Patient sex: F
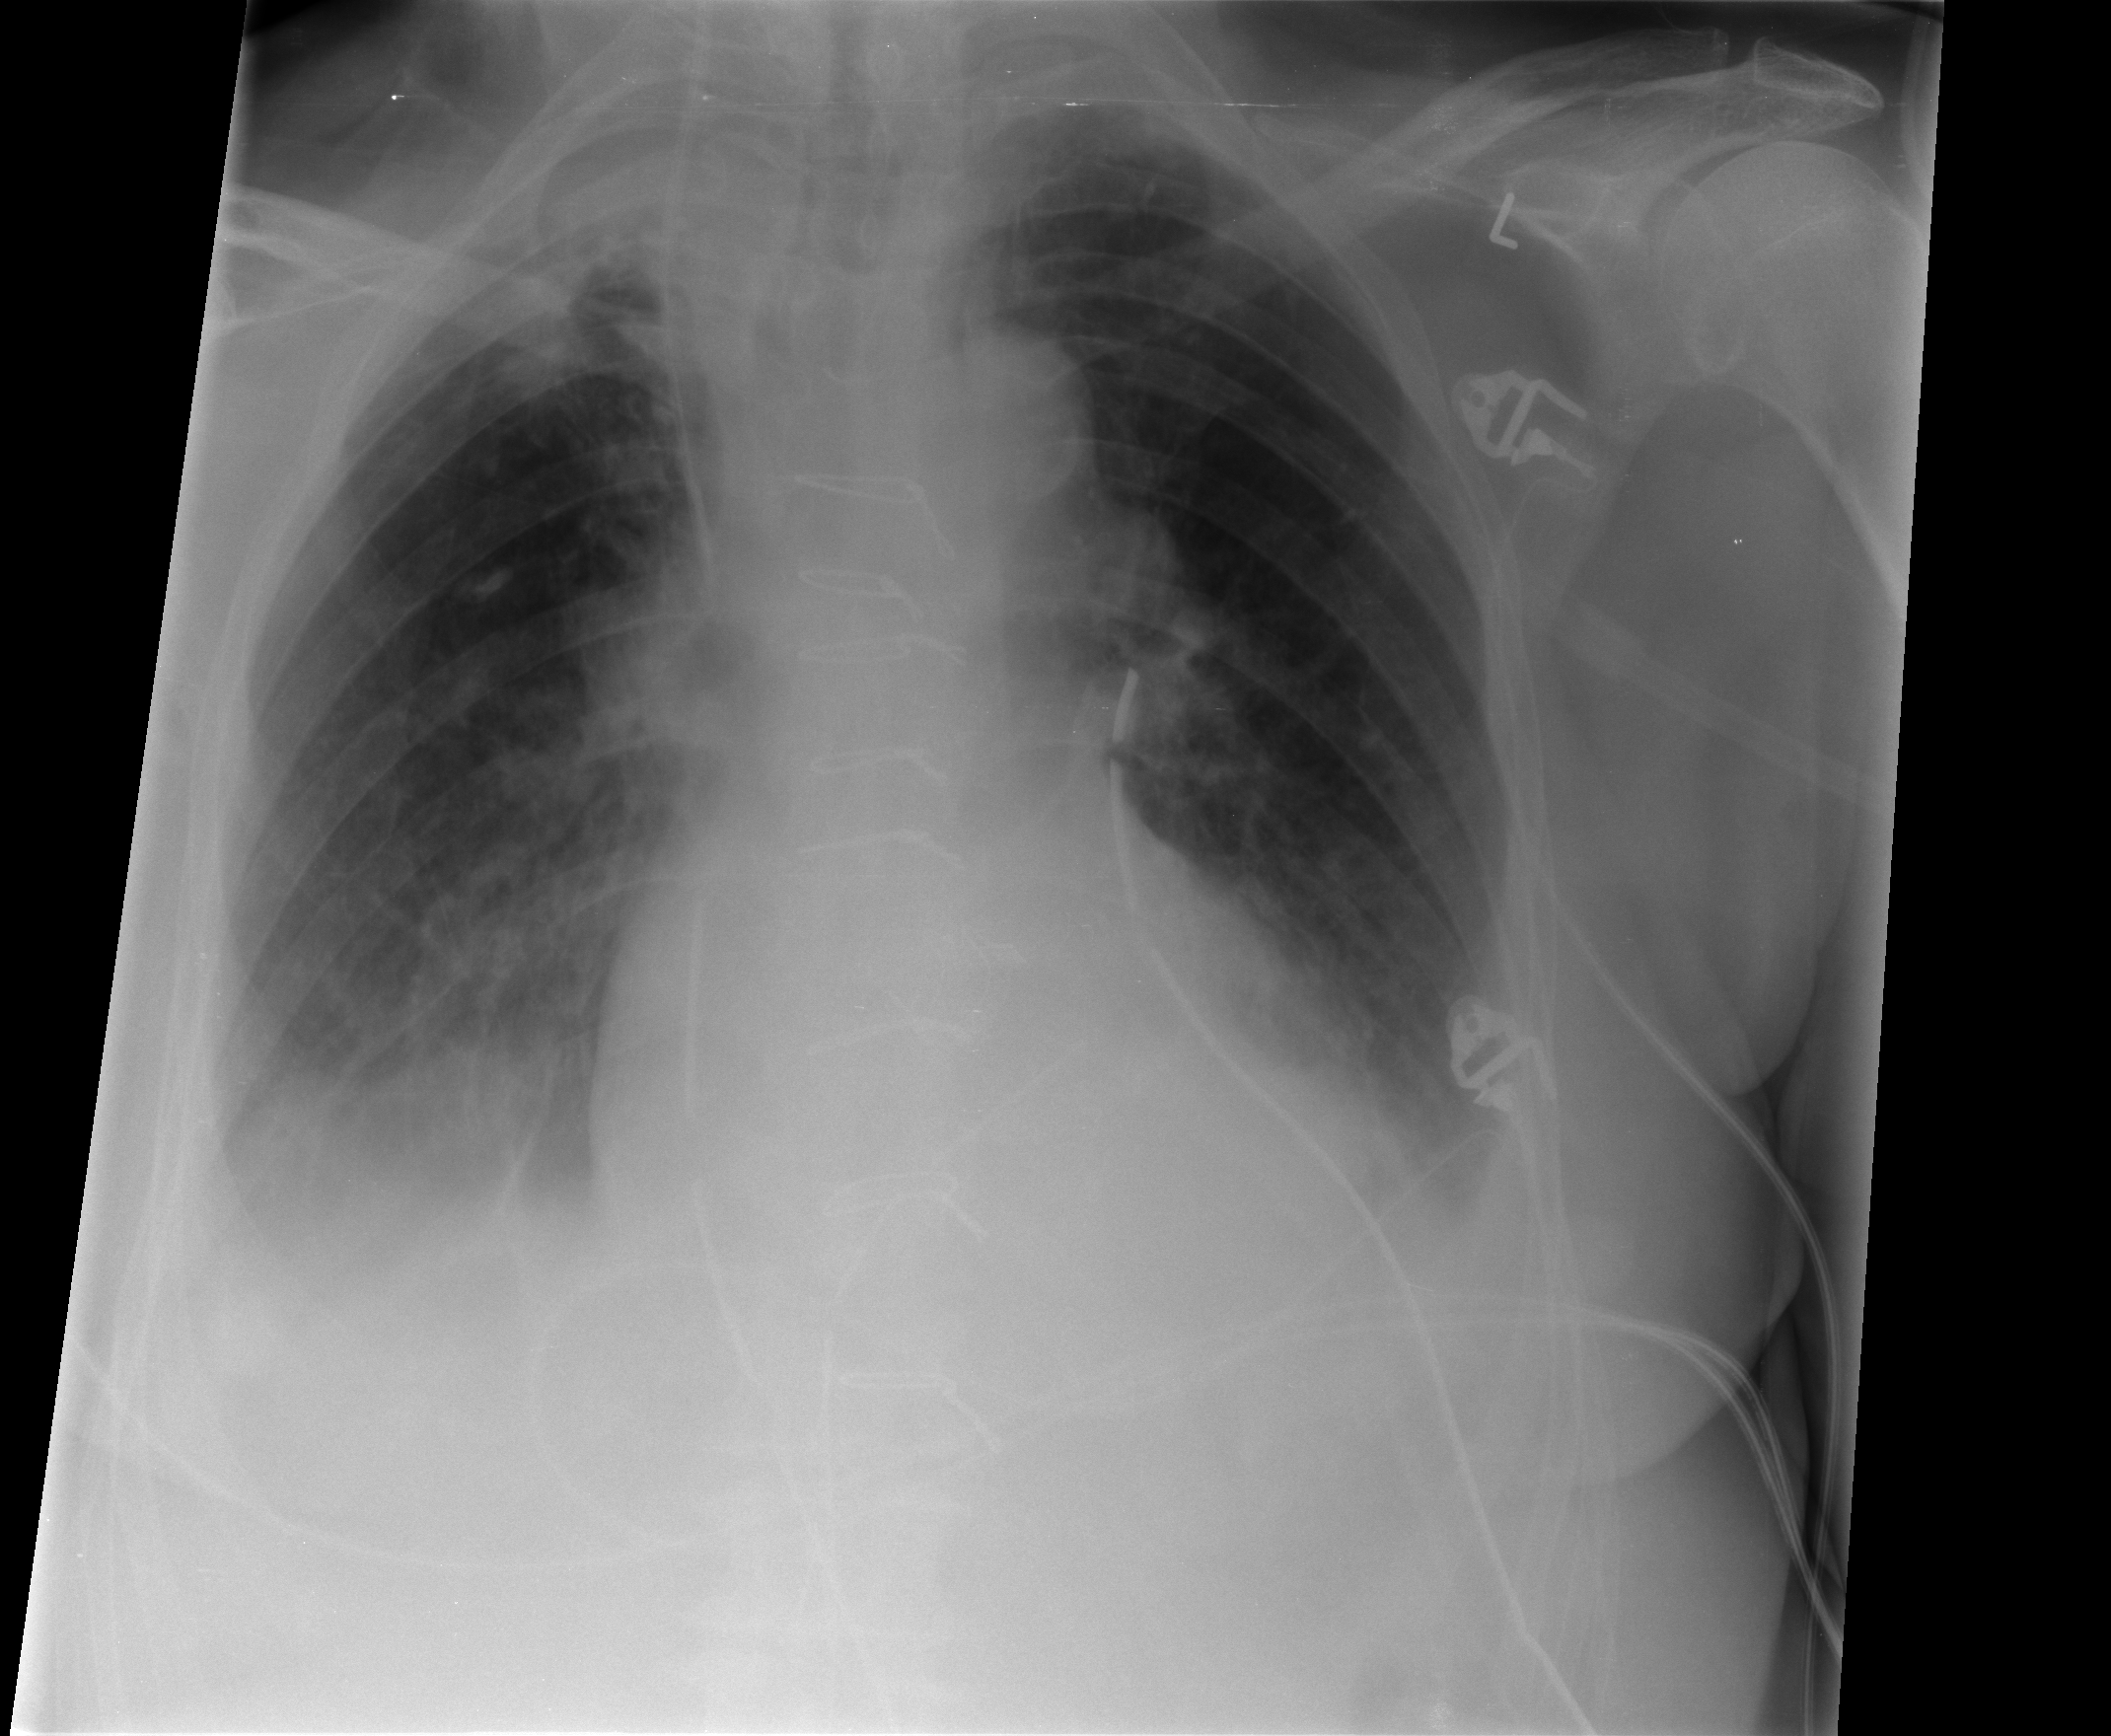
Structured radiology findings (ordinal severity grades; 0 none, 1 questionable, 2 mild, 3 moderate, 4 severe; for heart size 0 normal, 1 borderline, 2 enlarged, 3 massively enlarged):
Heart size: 0
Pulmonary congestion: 0
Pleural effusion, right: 2
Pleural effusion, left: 2
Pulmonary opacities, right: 0
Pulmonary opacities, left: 0
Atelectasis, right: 2
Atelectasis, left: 2